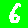
Digit: 6